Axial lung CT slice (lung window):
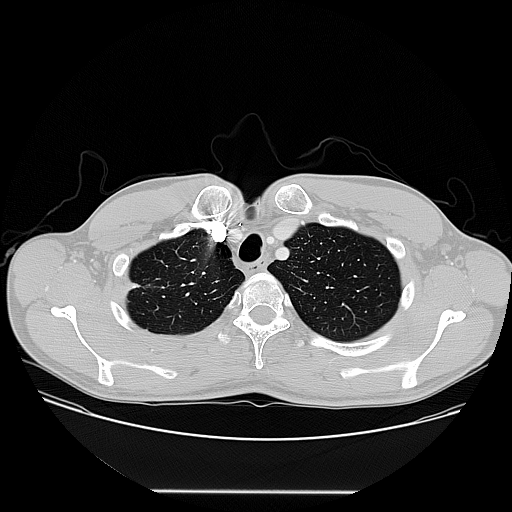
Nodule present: no